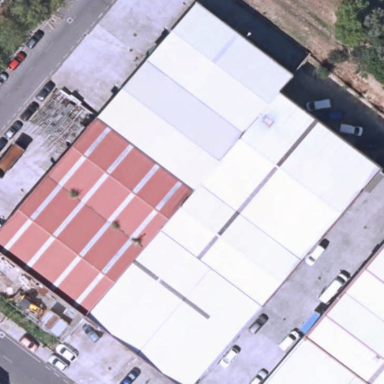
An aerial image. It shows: Industrial building.